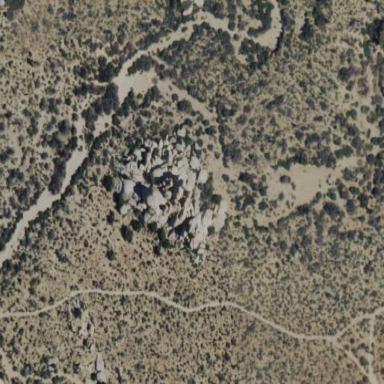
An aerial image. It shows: Landscape of bare rock.